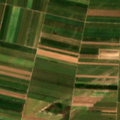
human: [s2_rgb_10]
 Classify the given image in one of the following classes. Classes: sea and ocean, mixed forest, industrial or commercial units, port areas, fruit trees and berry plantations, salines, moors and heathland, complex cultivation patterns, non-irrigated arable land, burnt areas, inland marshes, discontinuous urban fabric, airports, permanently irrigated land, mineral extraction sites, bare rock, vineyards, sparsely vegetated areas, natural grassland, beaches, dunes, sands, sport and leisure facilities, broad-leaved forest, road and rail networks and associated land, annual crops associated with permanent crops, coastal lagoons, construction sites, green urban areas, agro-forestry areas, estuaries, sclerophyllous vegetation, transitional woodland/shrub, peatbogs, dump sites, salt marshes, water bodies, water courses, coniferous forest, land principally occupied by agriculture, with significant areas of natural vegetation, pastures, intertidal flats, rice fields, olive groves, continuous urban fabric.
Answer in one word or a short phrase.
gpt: non-irrigated arable land